Question: I'm define and using my custom font.In internal style sheet this worked fine but when I use it in external style sheet it does not work.
This is my code:
'''
@font-face
{
font-family: A1Tahoma;
src: url('Fonts/a1tahoma.eot') format('eot')
, url('Fonts/a1tahoma.ttf') format('truetype')
, url('Fonts/a1tahoma.woff') format('woff')
, url('Fonts/a1tahoma.svg') format('svg');
/* font-weight: normal;
font-style: normal;*/
}
body,.test1
{
font-family:A1Tahoma; font-weight: bold;font-style: normal;
}
<div class="test1">yn khT r byd b nw` fwnt thm bbynyd<br />hmchnyn `dd 125420 bh Swrt frsy typ shdh st.</div>
'''
Can you help me?

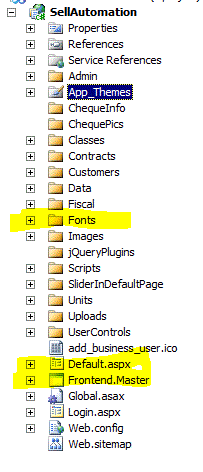
Answer: salam,baraye in kar ghable font ye / bezar yani injori va url ham bedon cot bezar
'''
url(/Fonts/a1tahoma.eot) format('eot')
'''
You can use this style for load font
'''
url(/Fonts/a1tahoma.eot) format('eot')
'''